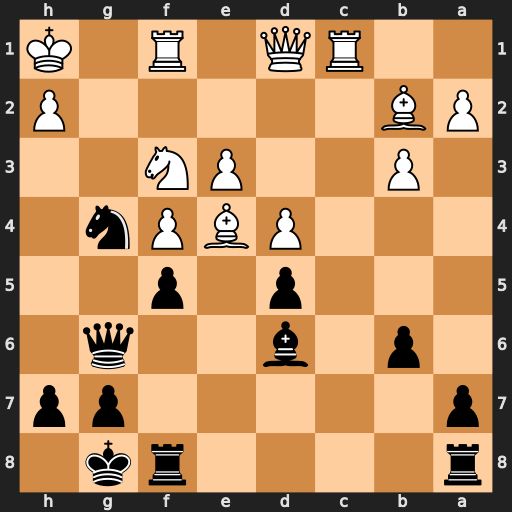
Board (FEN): r4rk1/p5pp/1p1b2q1/3p1p2/3PBPn1/1P2PN2/PB5P/2RQ1R1K
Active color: b
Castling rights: -
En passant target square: -
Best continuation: dxe4 Ne5 Bxe5 fxe5 Nxe3